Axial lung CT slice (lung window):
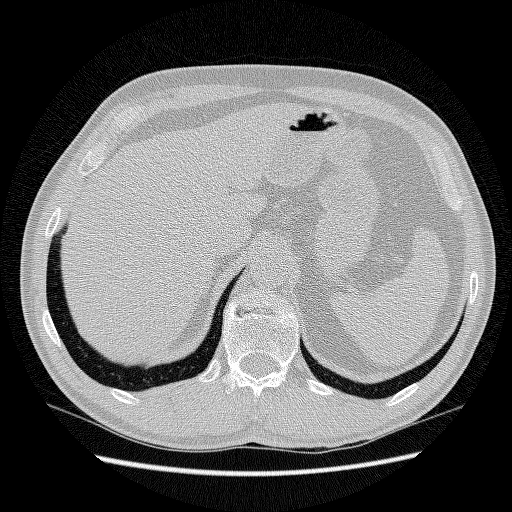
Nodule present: no